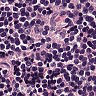
Metastatic tissue present: no